Question: I'm trying to do a ranking on the 1st 10, and then group the remaining in groups of 1000 (based on volume)
Below is the desired results, whats the easiest way to do this?
desired results

I can get the ranking on volume all the way down using the following, but would like to group anything more than a ranking of 10
'''
DENSE_RANK() over (PARTITION BY date ORDER BY count (DISTINCT volume_key) DESC)as rnk_loc_Vol
'''
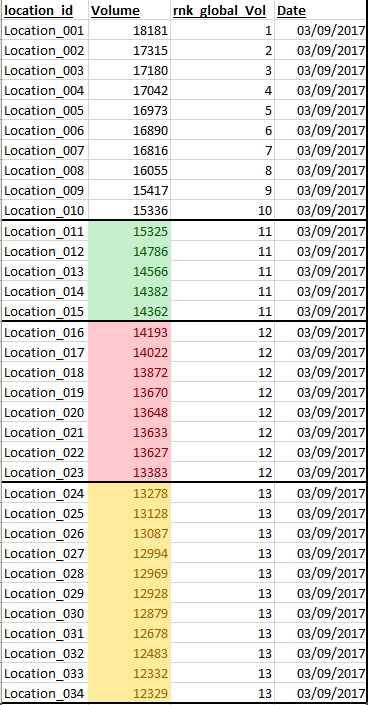
Answer: You can try to rank with regular function first (raw rank), then get tenth record's volume next to every row and produce another column (final rank) which is 1 to 10 or 11+integer division of the delta between tenth record volume and row's volume by 1000.
'''
with
ranked_entries as (
select *
,dense_rank() over (partition by date order by volume desc) as raw_rnk
from tbl
)
,tenth_entry as (
select *
,min(case when raw_rnk<11 then volume end) over (partition by date) as tenth_record_volume
from tbl
)
select *
,case
when raw_rnk<11 then raw_rnk
else 11+(tenth_record_volume-volume)/1000
end as final_rnk
from tenth_entry
'''
(haven't tested though)